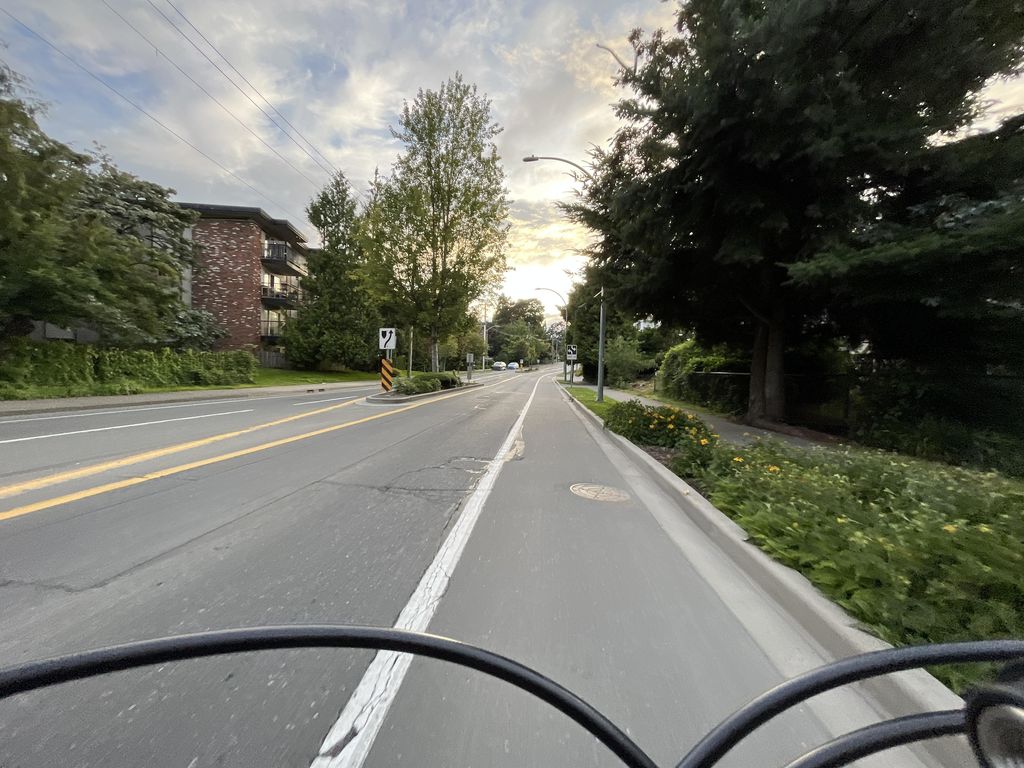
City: victoria